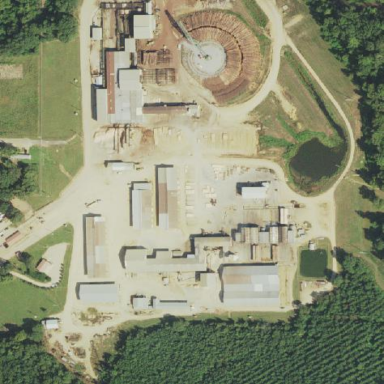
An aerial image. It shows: Industrial area with sawmill.